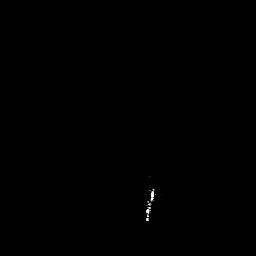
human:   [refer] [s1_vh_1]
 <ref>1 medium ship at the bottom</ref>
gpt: <box>[[55, 72, 61, 86, 0]]</box>